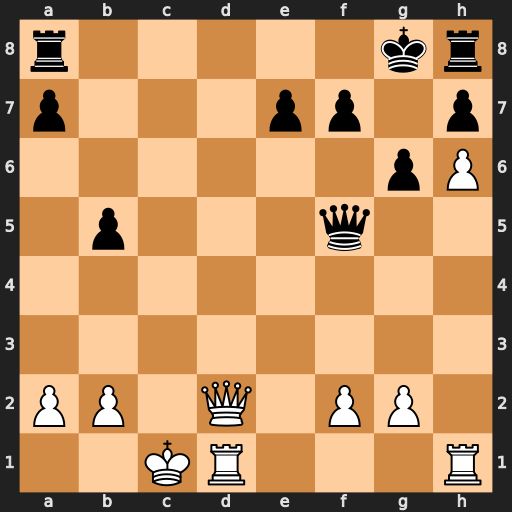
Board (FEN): r5kr/p3pp1p/6pP/1p3q2/8/8/PP1Q1PP1/2KR3R
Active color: w
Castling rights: -
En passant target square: -
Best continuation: Qd8+ Rxd8 Rxd8#